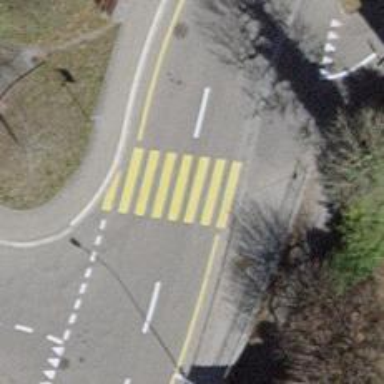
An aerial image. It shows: Zebra crossing on the road.